Interaction volume radius: 5 \u00c5
Interaction volume height: 45 \u00c5
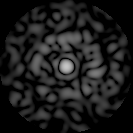
Disorder parameter: 0.8142